Field crop: maize
Growth stage: 2
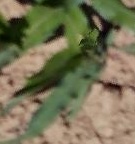
Species: maize